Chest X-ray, PA view. Patient: 56 years old, sex F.
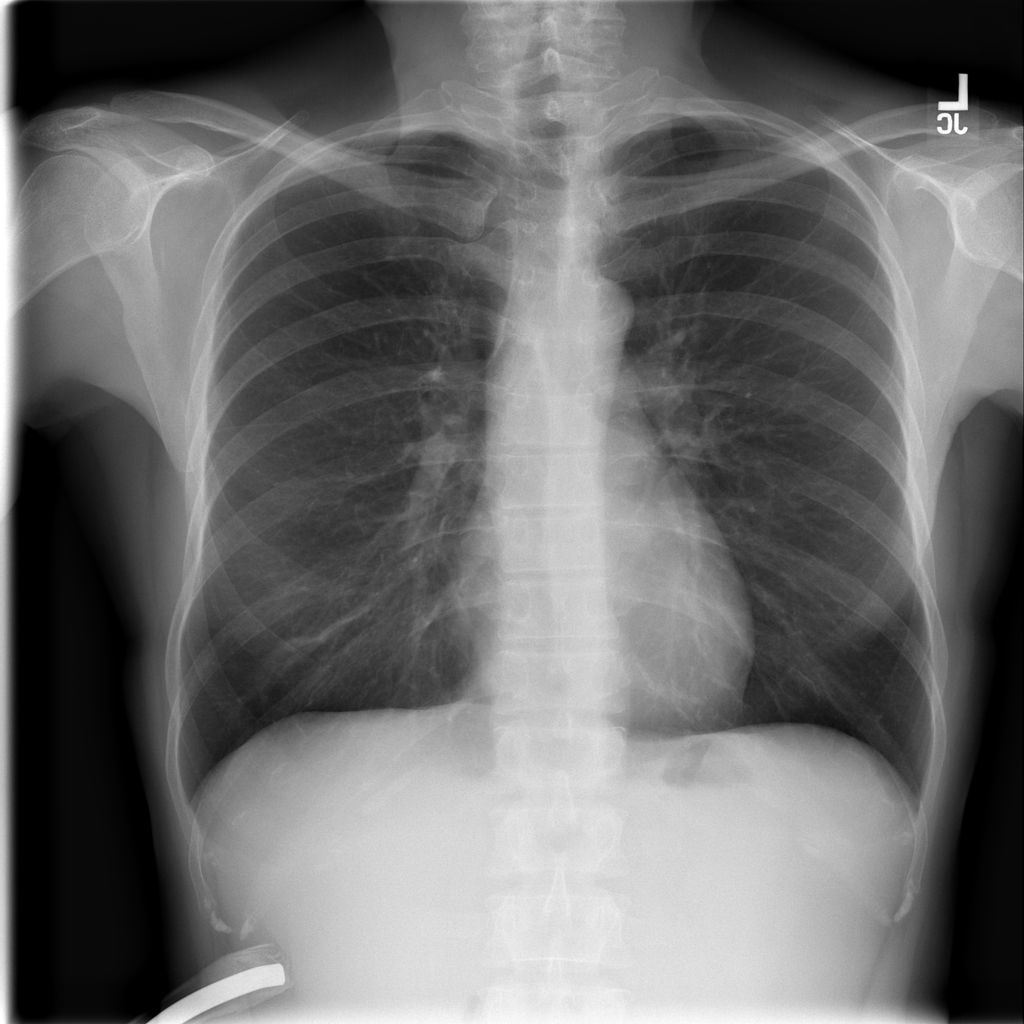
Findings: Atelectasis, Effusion